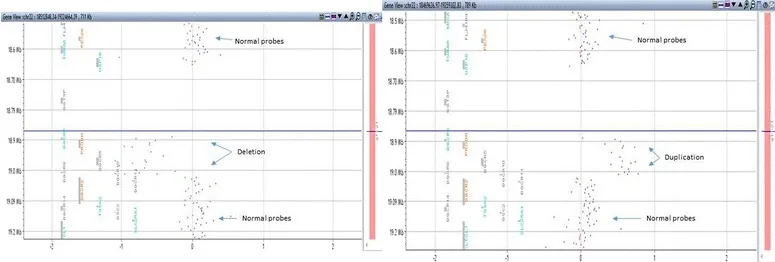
Duplication and deletion on 22q11 in presented cases. a 22q11.21 deletion [arr 22q11.21 (18,894,835-19,010,562)x1]. b 22q11.21 duplication [arr 22q11.21 (18,894,835-19,010,562)x3].
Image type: chart (chart)